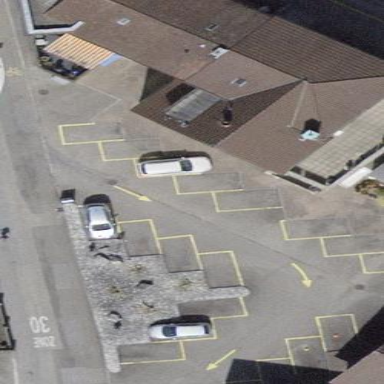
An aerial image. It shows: Parking area with surface.